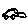
Label: car